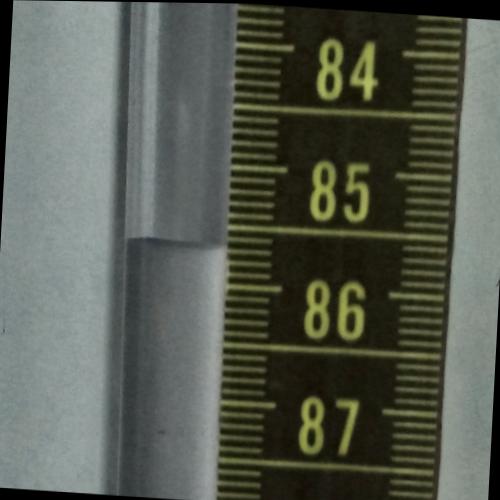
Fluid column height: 85.7 cm